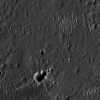
Atmospheric dust classification: not_dusty